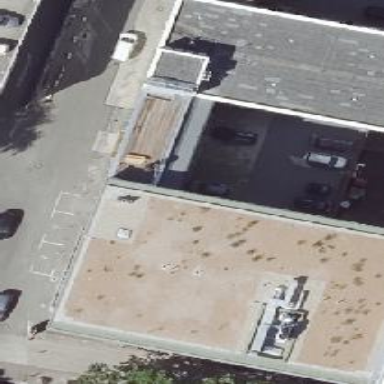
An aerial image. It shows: Commercial building.